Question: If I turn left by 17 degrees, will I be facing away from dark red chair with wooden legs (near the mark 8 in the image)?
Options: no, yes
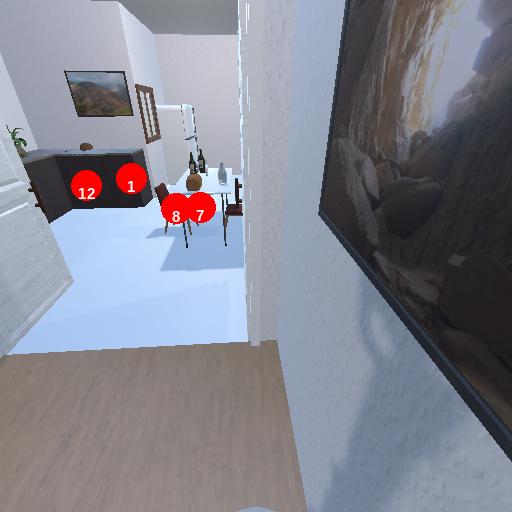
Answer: no